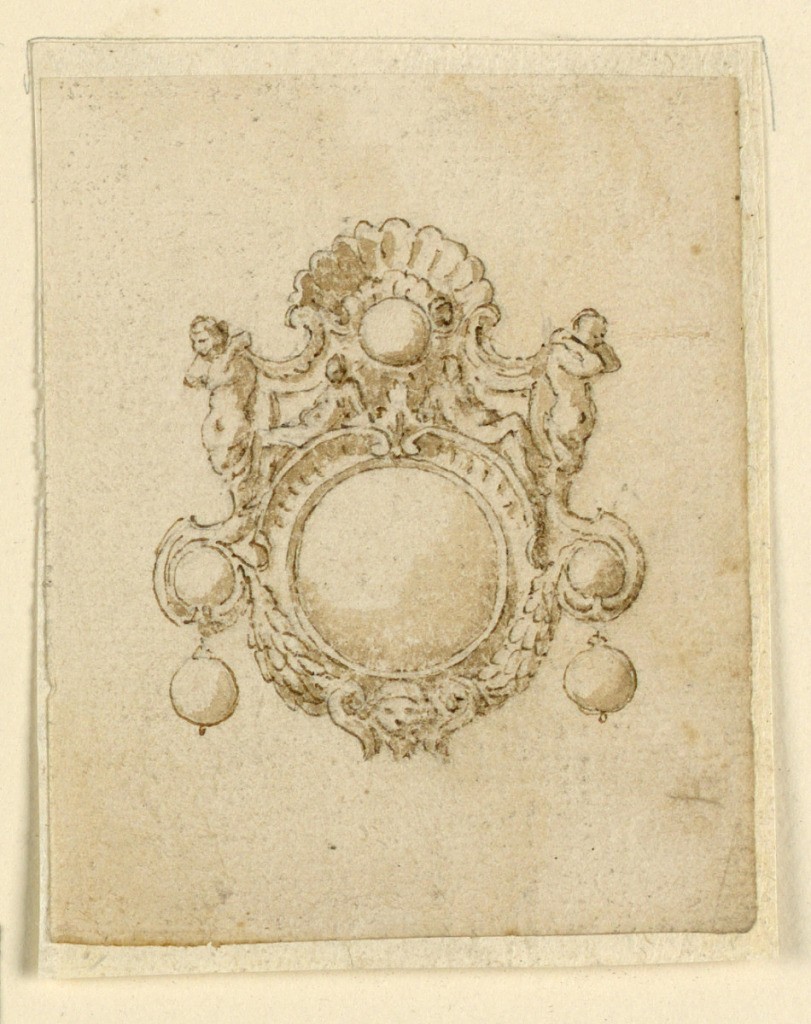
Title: Design for brooch with round diamond
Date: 16th century
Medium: Pencil, pen, brush, sepia. Paper
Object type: Drawing
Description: Horizontal rectangle. An escutcheon framing a big round diamond. It has above the shape of a kind of pediment, with outside half-figures and a shell on top containing a round diamond. Upon the volutes of an inner frame of the central diamonds two figures, recumbent. Volutes at the ends of the half-figures are framing round diamonds from which garlands spring forming the lower part of the frame with a cherub in the center below. Hanging from volutes are two round diamonds.